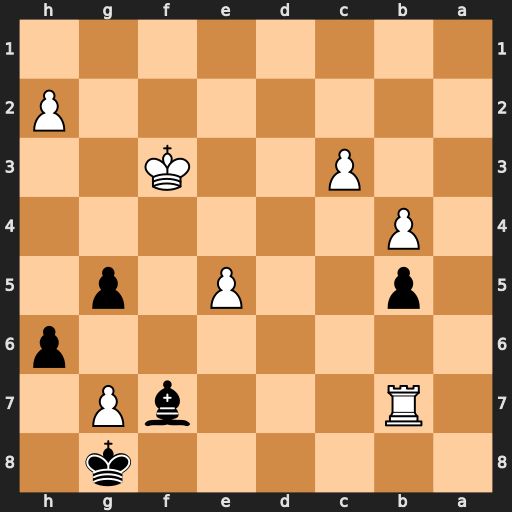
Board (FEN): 6k1/1R3bP1/7p/1p2P1p1/1P6/2P2K2/7P/8
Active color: b
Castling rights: -
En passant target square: -
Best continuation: Bd5+ Ke3 Bxb7